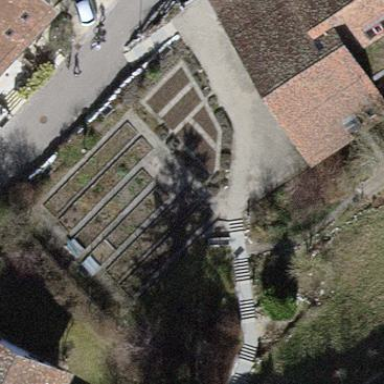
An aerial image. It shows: Vegetable garden in the leisure land.